Interaction volume radius: 5 \u00c5
Interaction volume height: 10 \u00c5
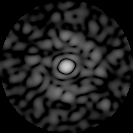
Disorder parameter: 0.8273